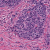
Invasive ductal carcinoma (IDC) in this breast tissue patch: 1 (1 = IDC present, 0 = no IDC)